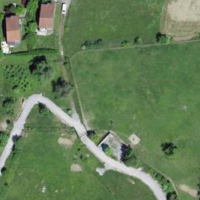
EUNIS habitat code: 53
Species observed at this site:
Cyanistes caeruleus
Euonymus europaeus
Parus major
Sturnus vulgaris
Sylvia atricapilla
Motacilla alba